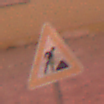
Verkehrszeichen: Arbeitsstelle
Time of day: Night
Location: Outdoor (Urban)
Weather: Overcast
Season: Winter
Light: Artificial